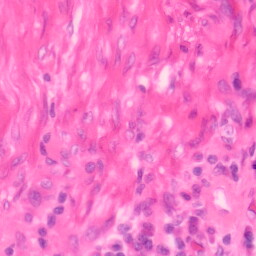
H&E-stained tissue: Colon